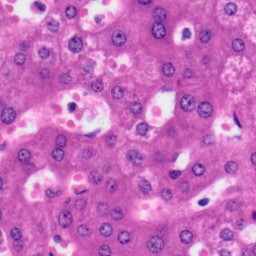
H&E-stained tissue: Liver